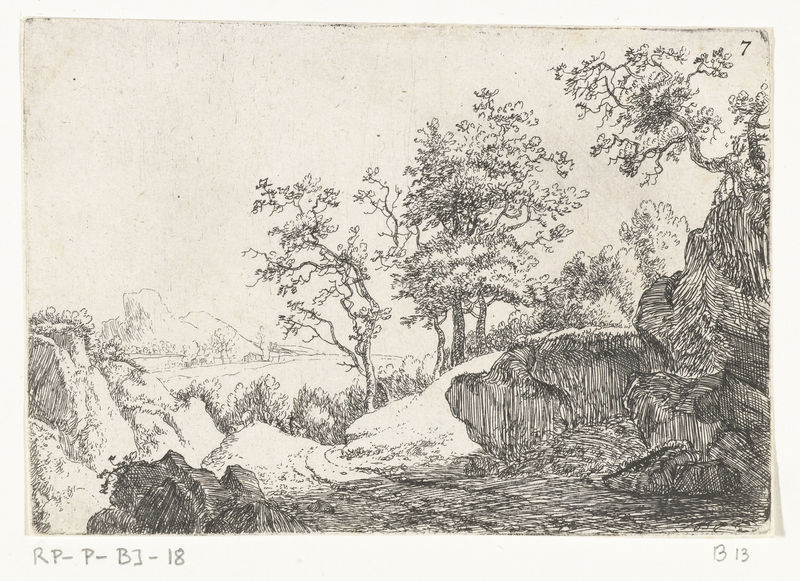
Titel: Heuvelachtig landschap met bomen
Künstler: Jan van Aken
Standort: Amsterdam
Institution: Rijksmuseum
Schlagwörter: landschaft, zeichnung, blanc, noir, vue, gravure, ombre, arbre, rousseau, ciel, nature, paysage, lumiere, montagne, pierre, croquis, esquisse, dessin, rochers, arbres, chemin, naturalisme, crayon, encre, traits, arbuste, buisson, feuilles, livre, estampe, lithographie, etude, route, initiale, page, roche, dessins, végétation, naturaliste, roches, 18, loin, arbustre, fallaise, 1313, b13, rp, école italienne, philosophie, 7, chênes